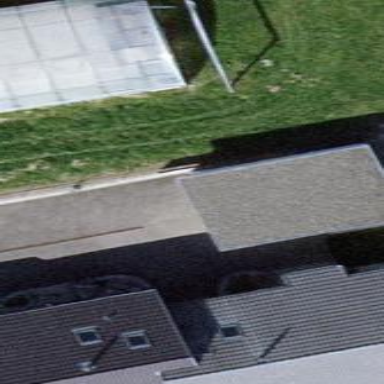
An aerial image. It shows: Garage building.